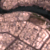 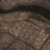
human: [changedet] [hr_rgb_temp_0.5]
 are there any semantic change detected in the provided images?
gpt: The area appears the same.